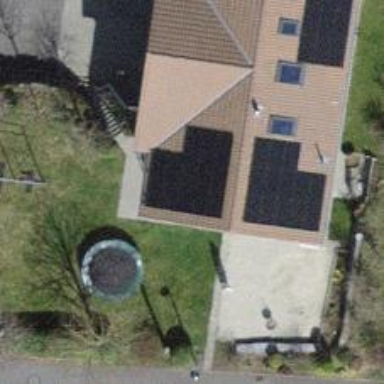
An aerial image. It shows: Solar photovoltaic panel generator.